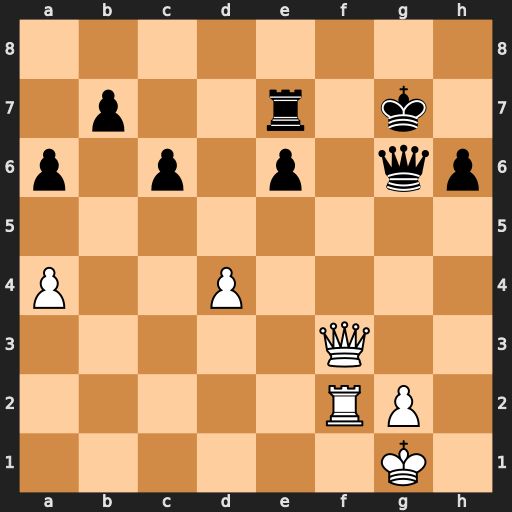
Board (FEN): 8/1p2r1k1/p1p1p1qp/8/P2P4/5Q2/5RP1/6K1
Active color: w
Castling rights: -
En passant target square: -
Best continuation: Qf8+ Kh7 Qxe7+